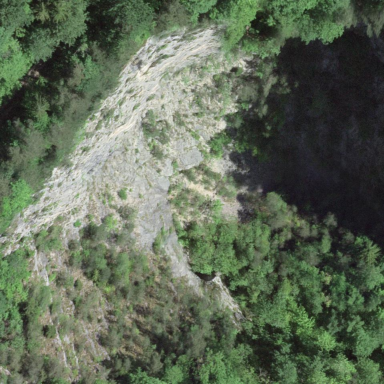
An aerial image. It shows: Landscape of bare rock.